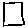
Label: square